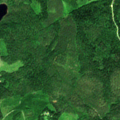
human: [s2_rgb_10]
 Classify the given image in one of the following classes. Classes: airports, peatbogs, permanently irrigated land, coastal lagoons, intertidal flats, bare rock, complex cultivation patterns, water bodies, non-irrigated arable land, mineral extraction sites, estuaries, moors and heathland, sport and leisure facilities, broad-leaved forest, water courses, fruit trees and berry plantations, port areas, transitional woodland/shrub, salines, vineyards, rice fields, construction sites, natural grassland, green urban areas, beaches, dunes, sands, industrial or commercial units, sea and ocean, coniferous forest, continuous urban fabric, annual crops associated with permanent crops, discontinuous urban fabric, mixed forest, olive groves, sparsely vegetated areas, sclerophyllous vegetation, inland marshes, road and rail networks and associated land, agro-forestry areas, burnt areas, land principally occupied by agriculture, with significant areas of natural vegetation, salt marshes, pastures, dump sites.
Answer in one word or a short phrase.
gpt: coniferous forest, mixed forest